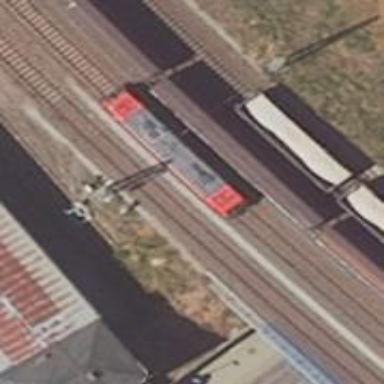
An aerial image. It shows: Railway yard with electrified contact lines.